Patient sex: M
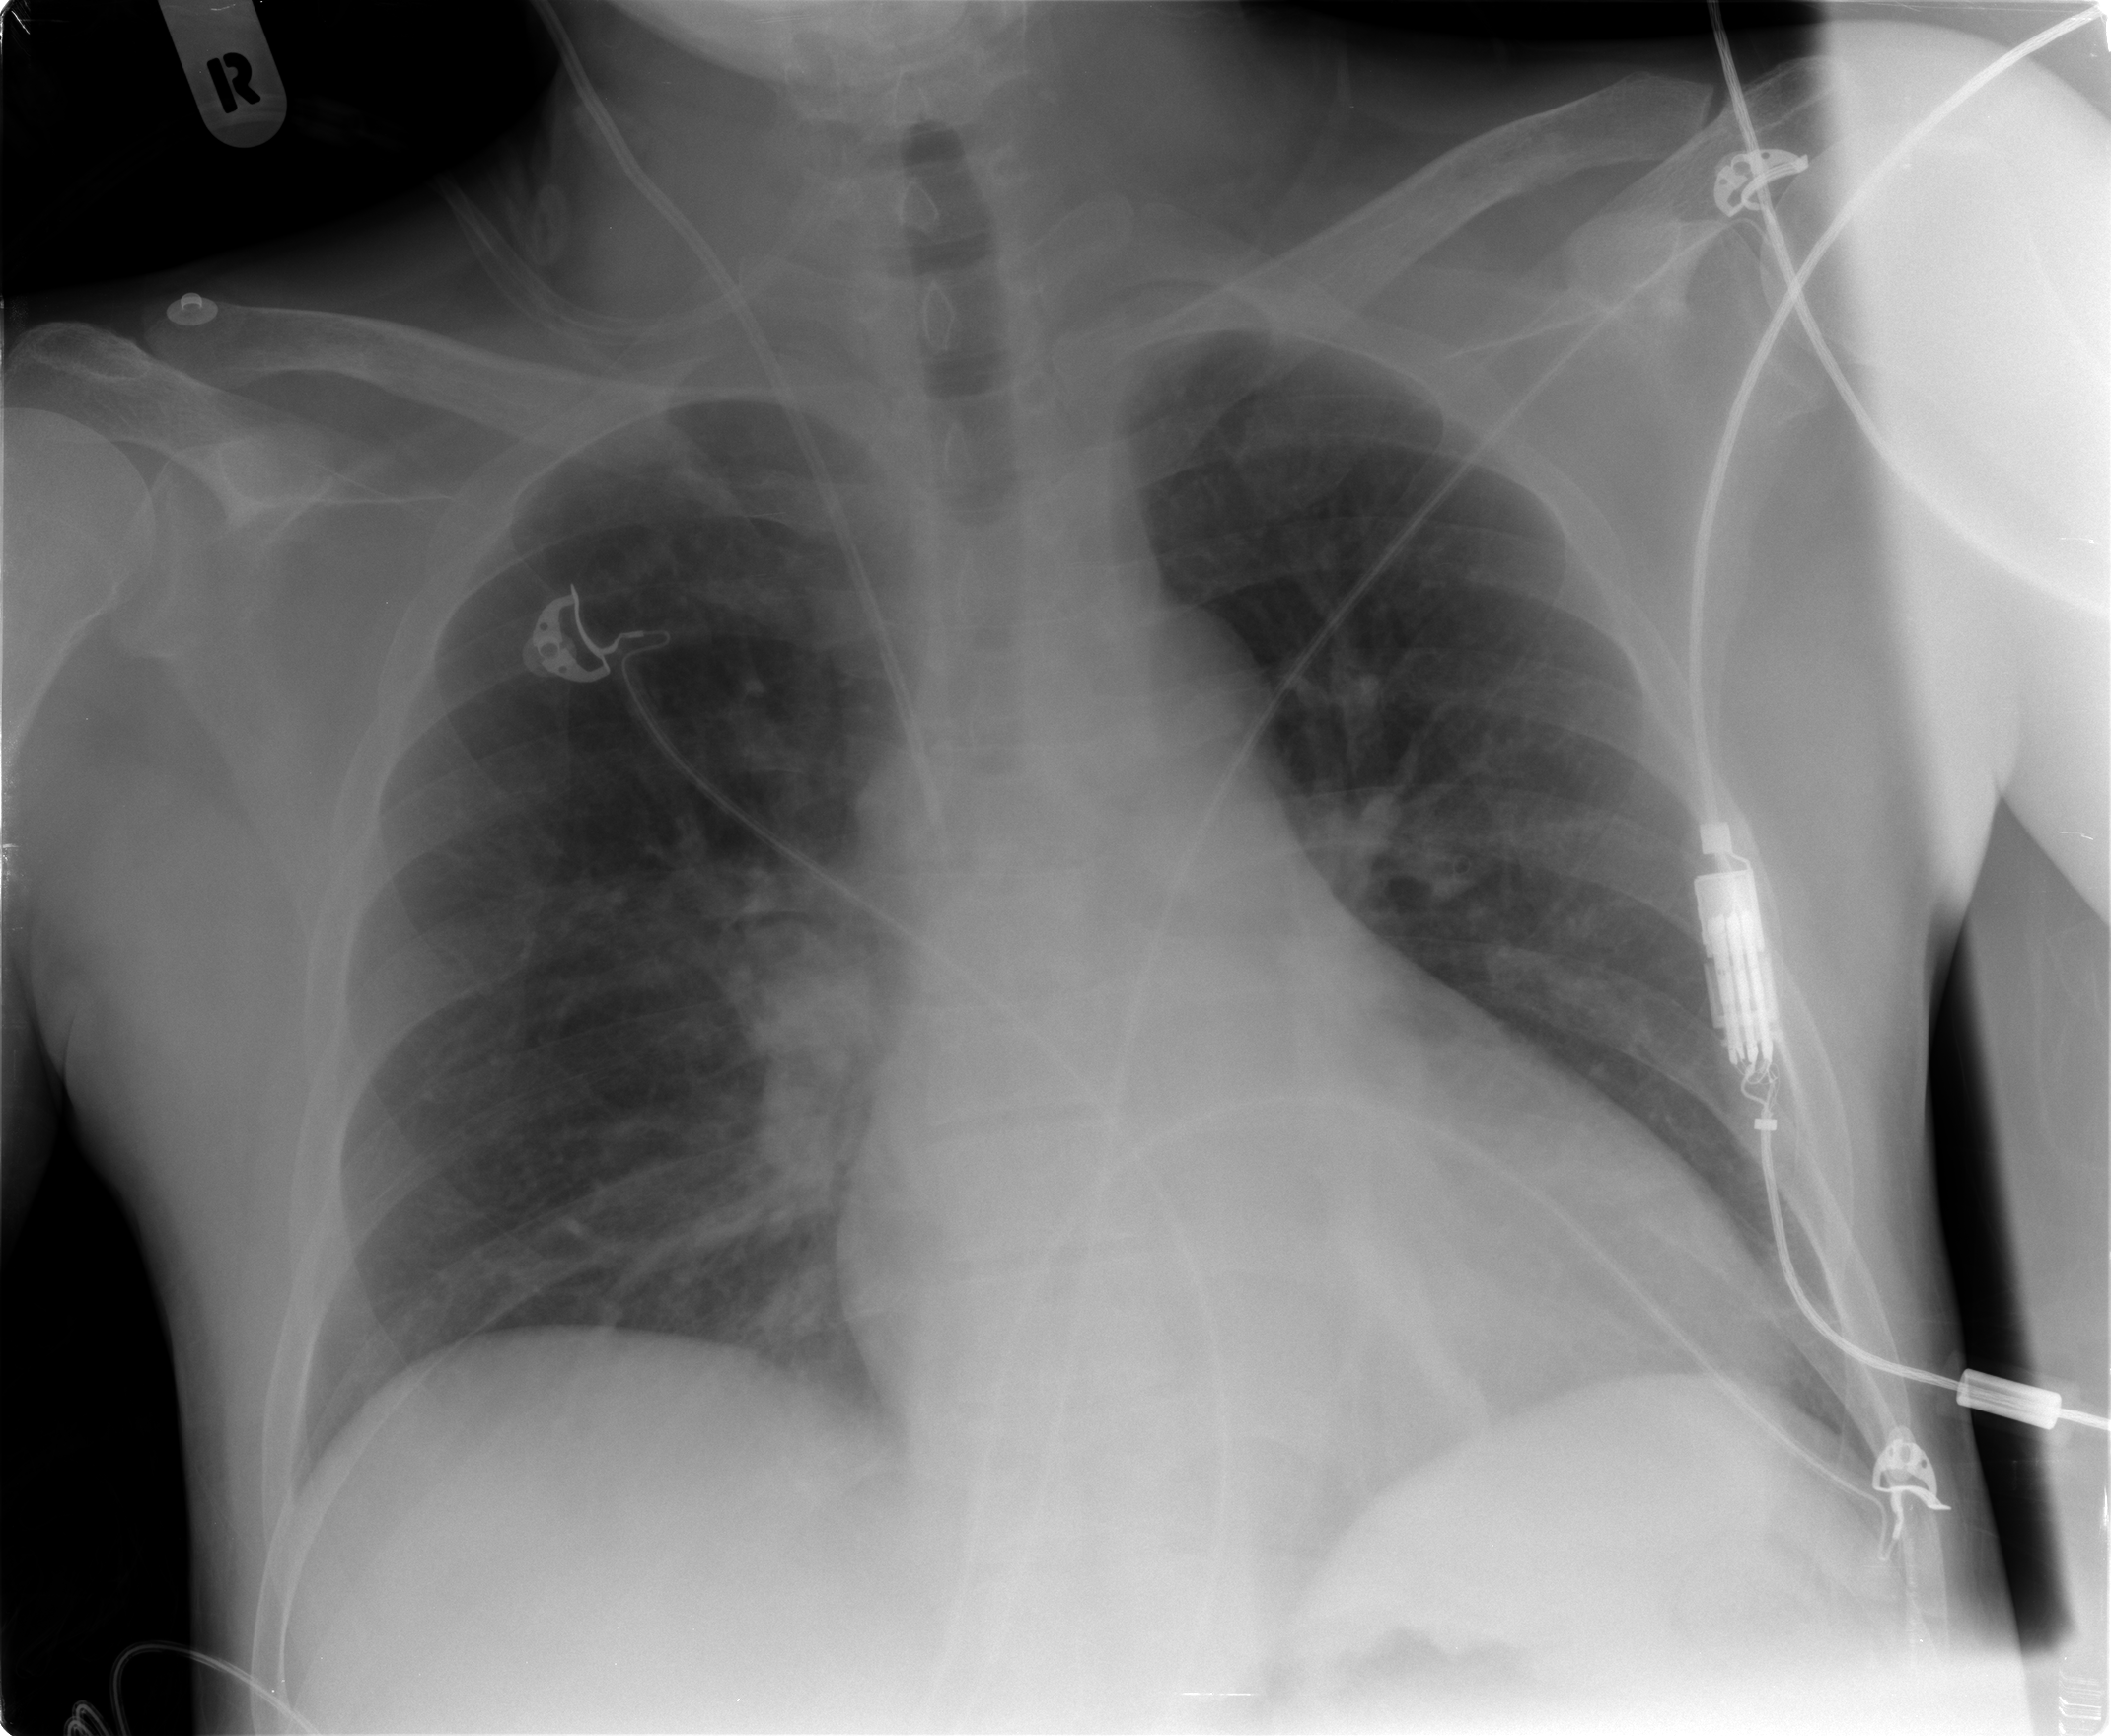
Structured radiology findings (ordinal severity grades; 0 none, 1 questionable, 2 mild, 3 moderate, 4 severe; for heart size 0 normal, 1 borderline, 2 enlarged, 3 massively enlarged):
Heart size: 0
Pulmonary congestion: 0
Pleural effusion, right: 0
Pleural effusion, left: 0
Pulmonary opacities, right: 0
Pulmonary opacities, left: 0
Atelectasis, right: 1
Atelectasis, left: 0